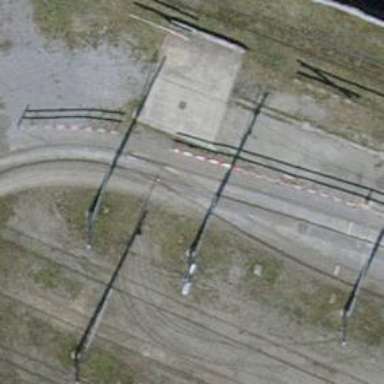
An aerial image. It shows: Tram railway with one track running through service yard. The railway is electrified with contact lines.